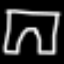
Label: pants